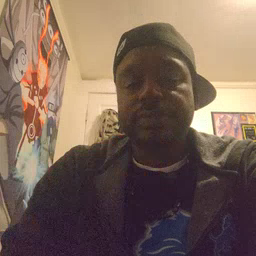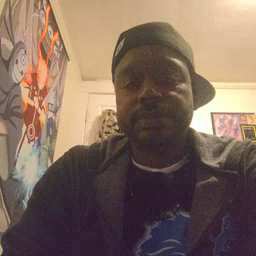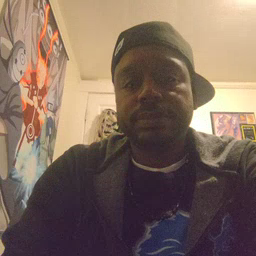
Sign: doll